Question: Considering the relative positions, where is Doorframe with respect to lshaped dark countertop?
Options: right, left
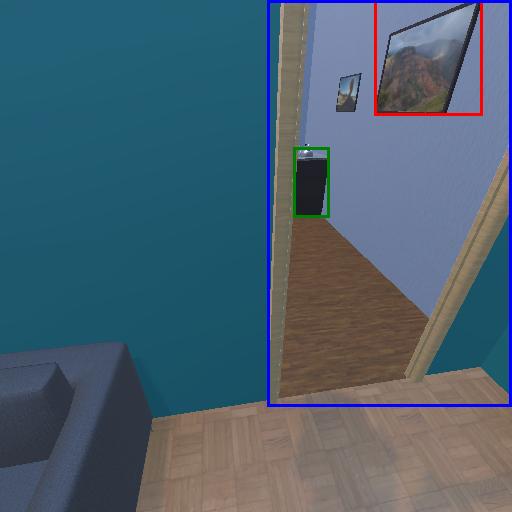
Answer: right